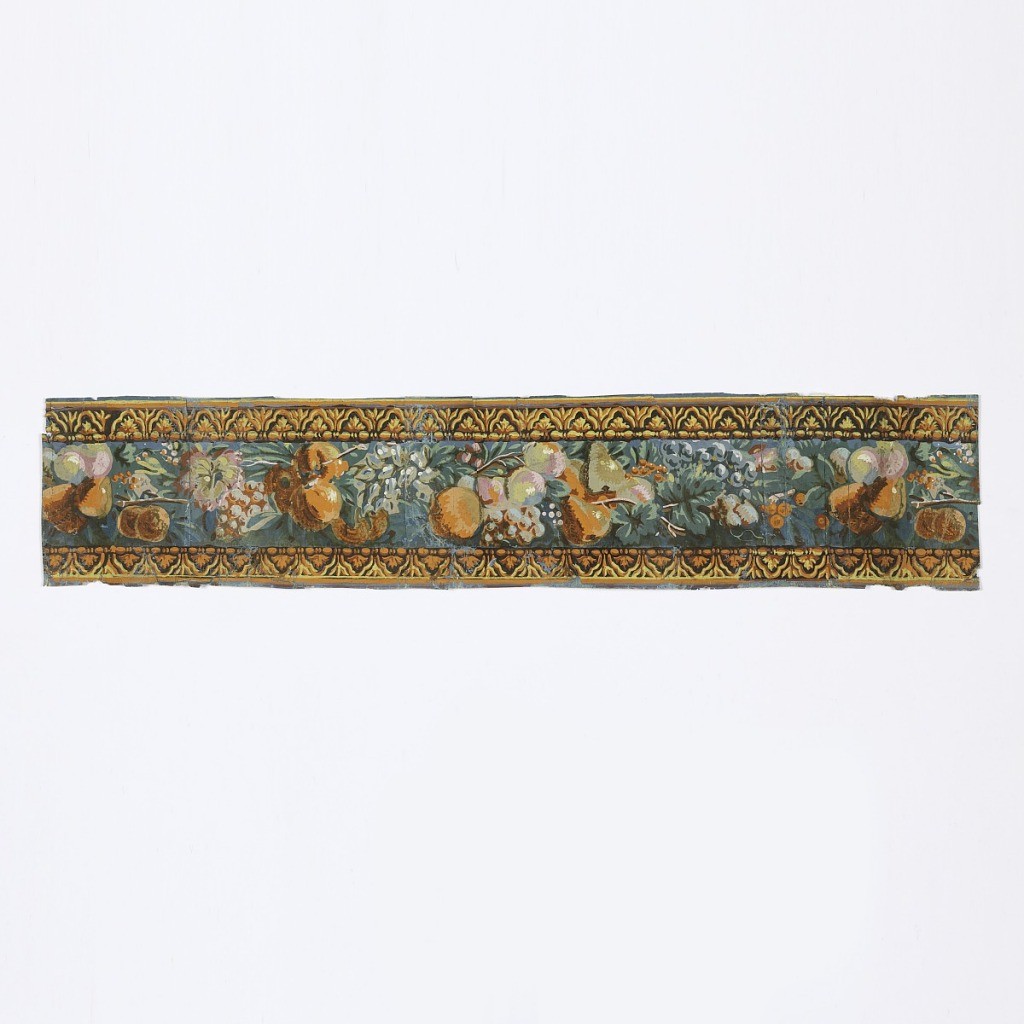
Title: Border
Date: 1780–90
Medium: Block-printed on handmade paper
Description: Narrow border with fruit and floral center band with gold anthemia bands running along either edge.